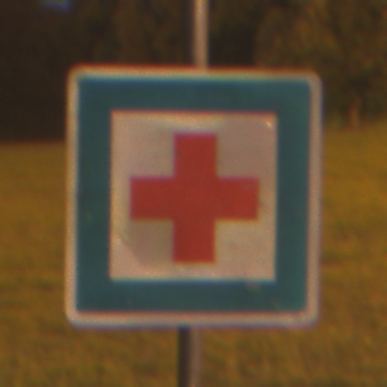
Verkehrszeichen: ErsteHilfe
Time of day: Night
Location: Outdoor (Suburban)
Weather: PartlyCloudy
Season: NotSpecified
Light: Artificial